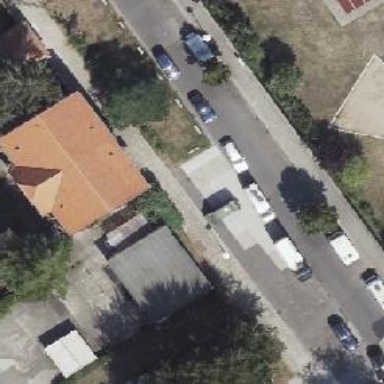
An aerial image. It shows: Residential road with asphalt surface. Street-side parking available on the left side in parallel orientation.